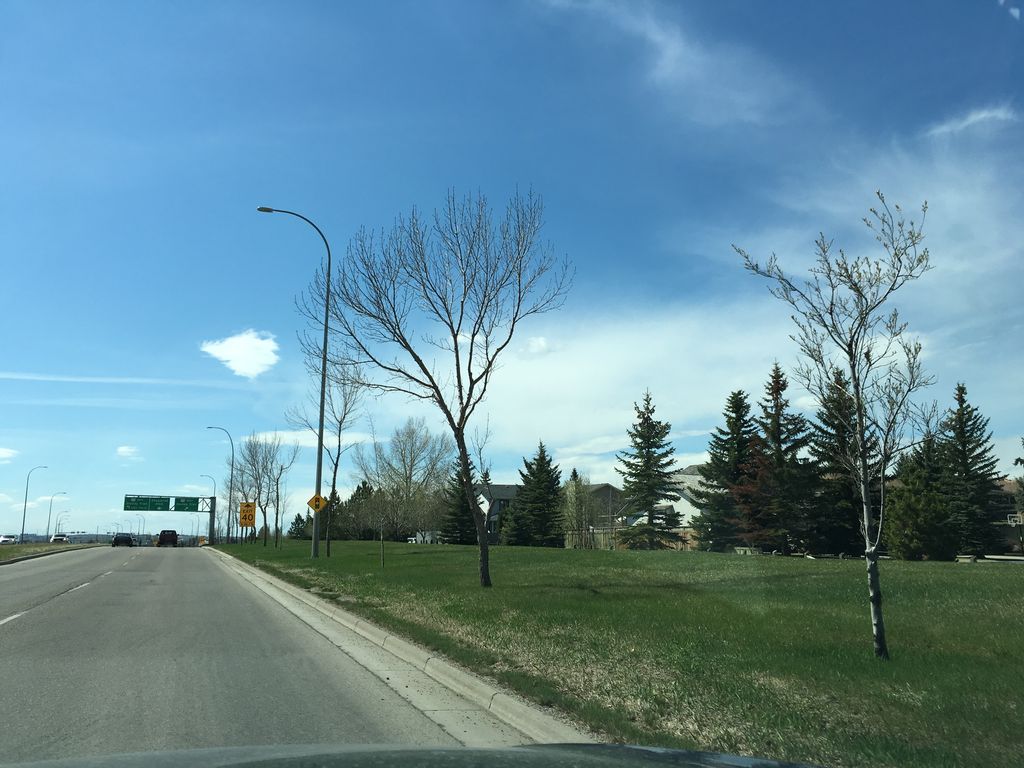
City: calgary